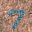
Label: 7